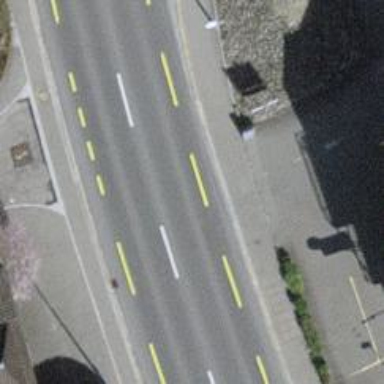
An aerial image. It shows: Primary highway with dedicated lane for cyclists.